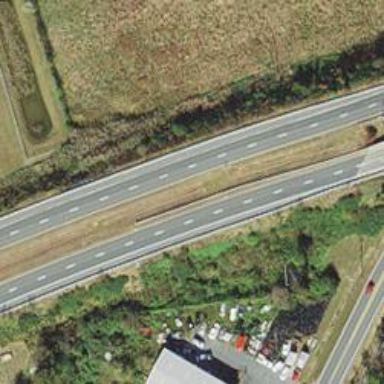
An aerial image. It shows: Asphalt trunk highway which is also expressway.